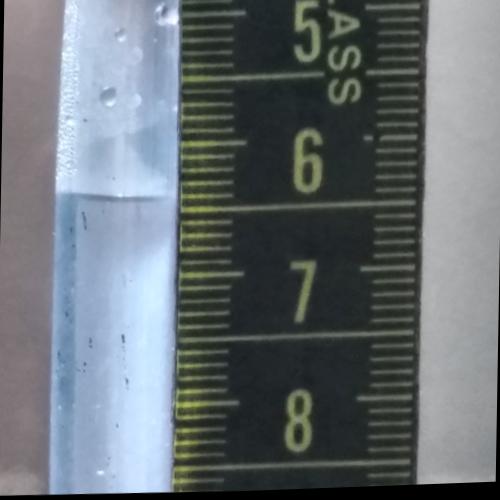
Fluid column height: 6.4 cm